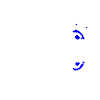
Particle: pion